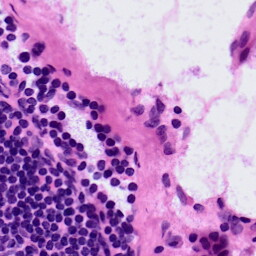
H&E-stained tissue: LymphNode